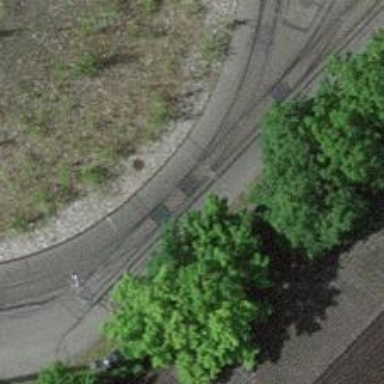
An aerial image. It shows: Service yard for tram railway with single track. The railway is electrified with contact line.